RGB frame:
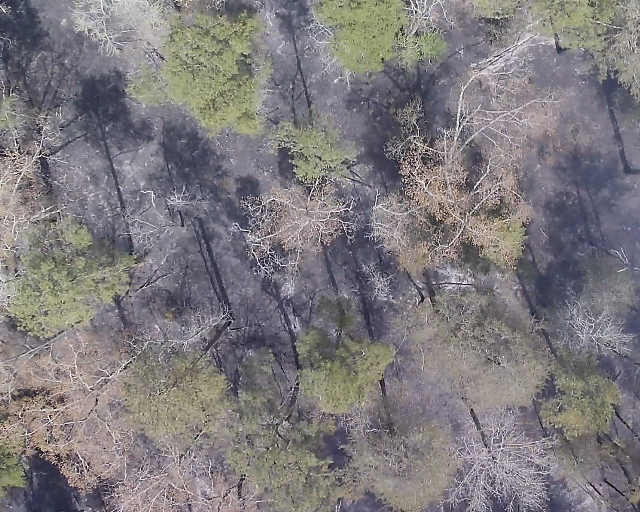
Thermal frame:
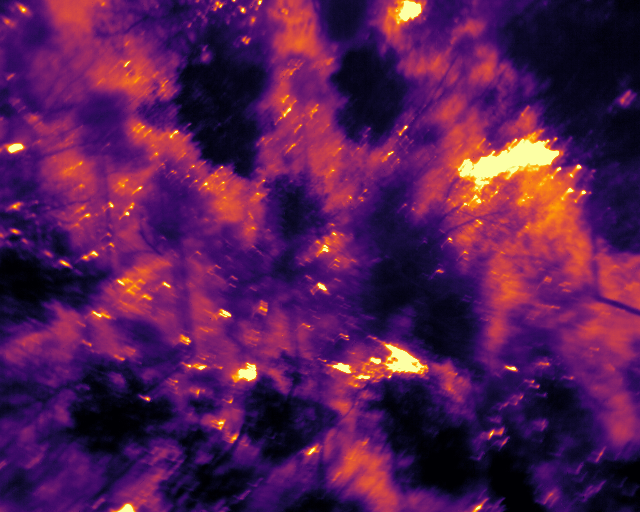
Captured: 2026-02-26 03:43:12
Pixels at or above 80 °C: 2064 (fraction of frame: 0.006299)